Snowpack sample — Rabbit Ears Pass, Jackson County, Colorado, USA (12/17/25, 1:08 PM MST)
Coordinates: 40.387, -106.625
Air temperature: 34 °F
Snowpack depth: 46 cm
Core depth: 20 cm
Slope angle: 6°, slope face: 165°
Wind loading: medium
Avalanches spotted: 0
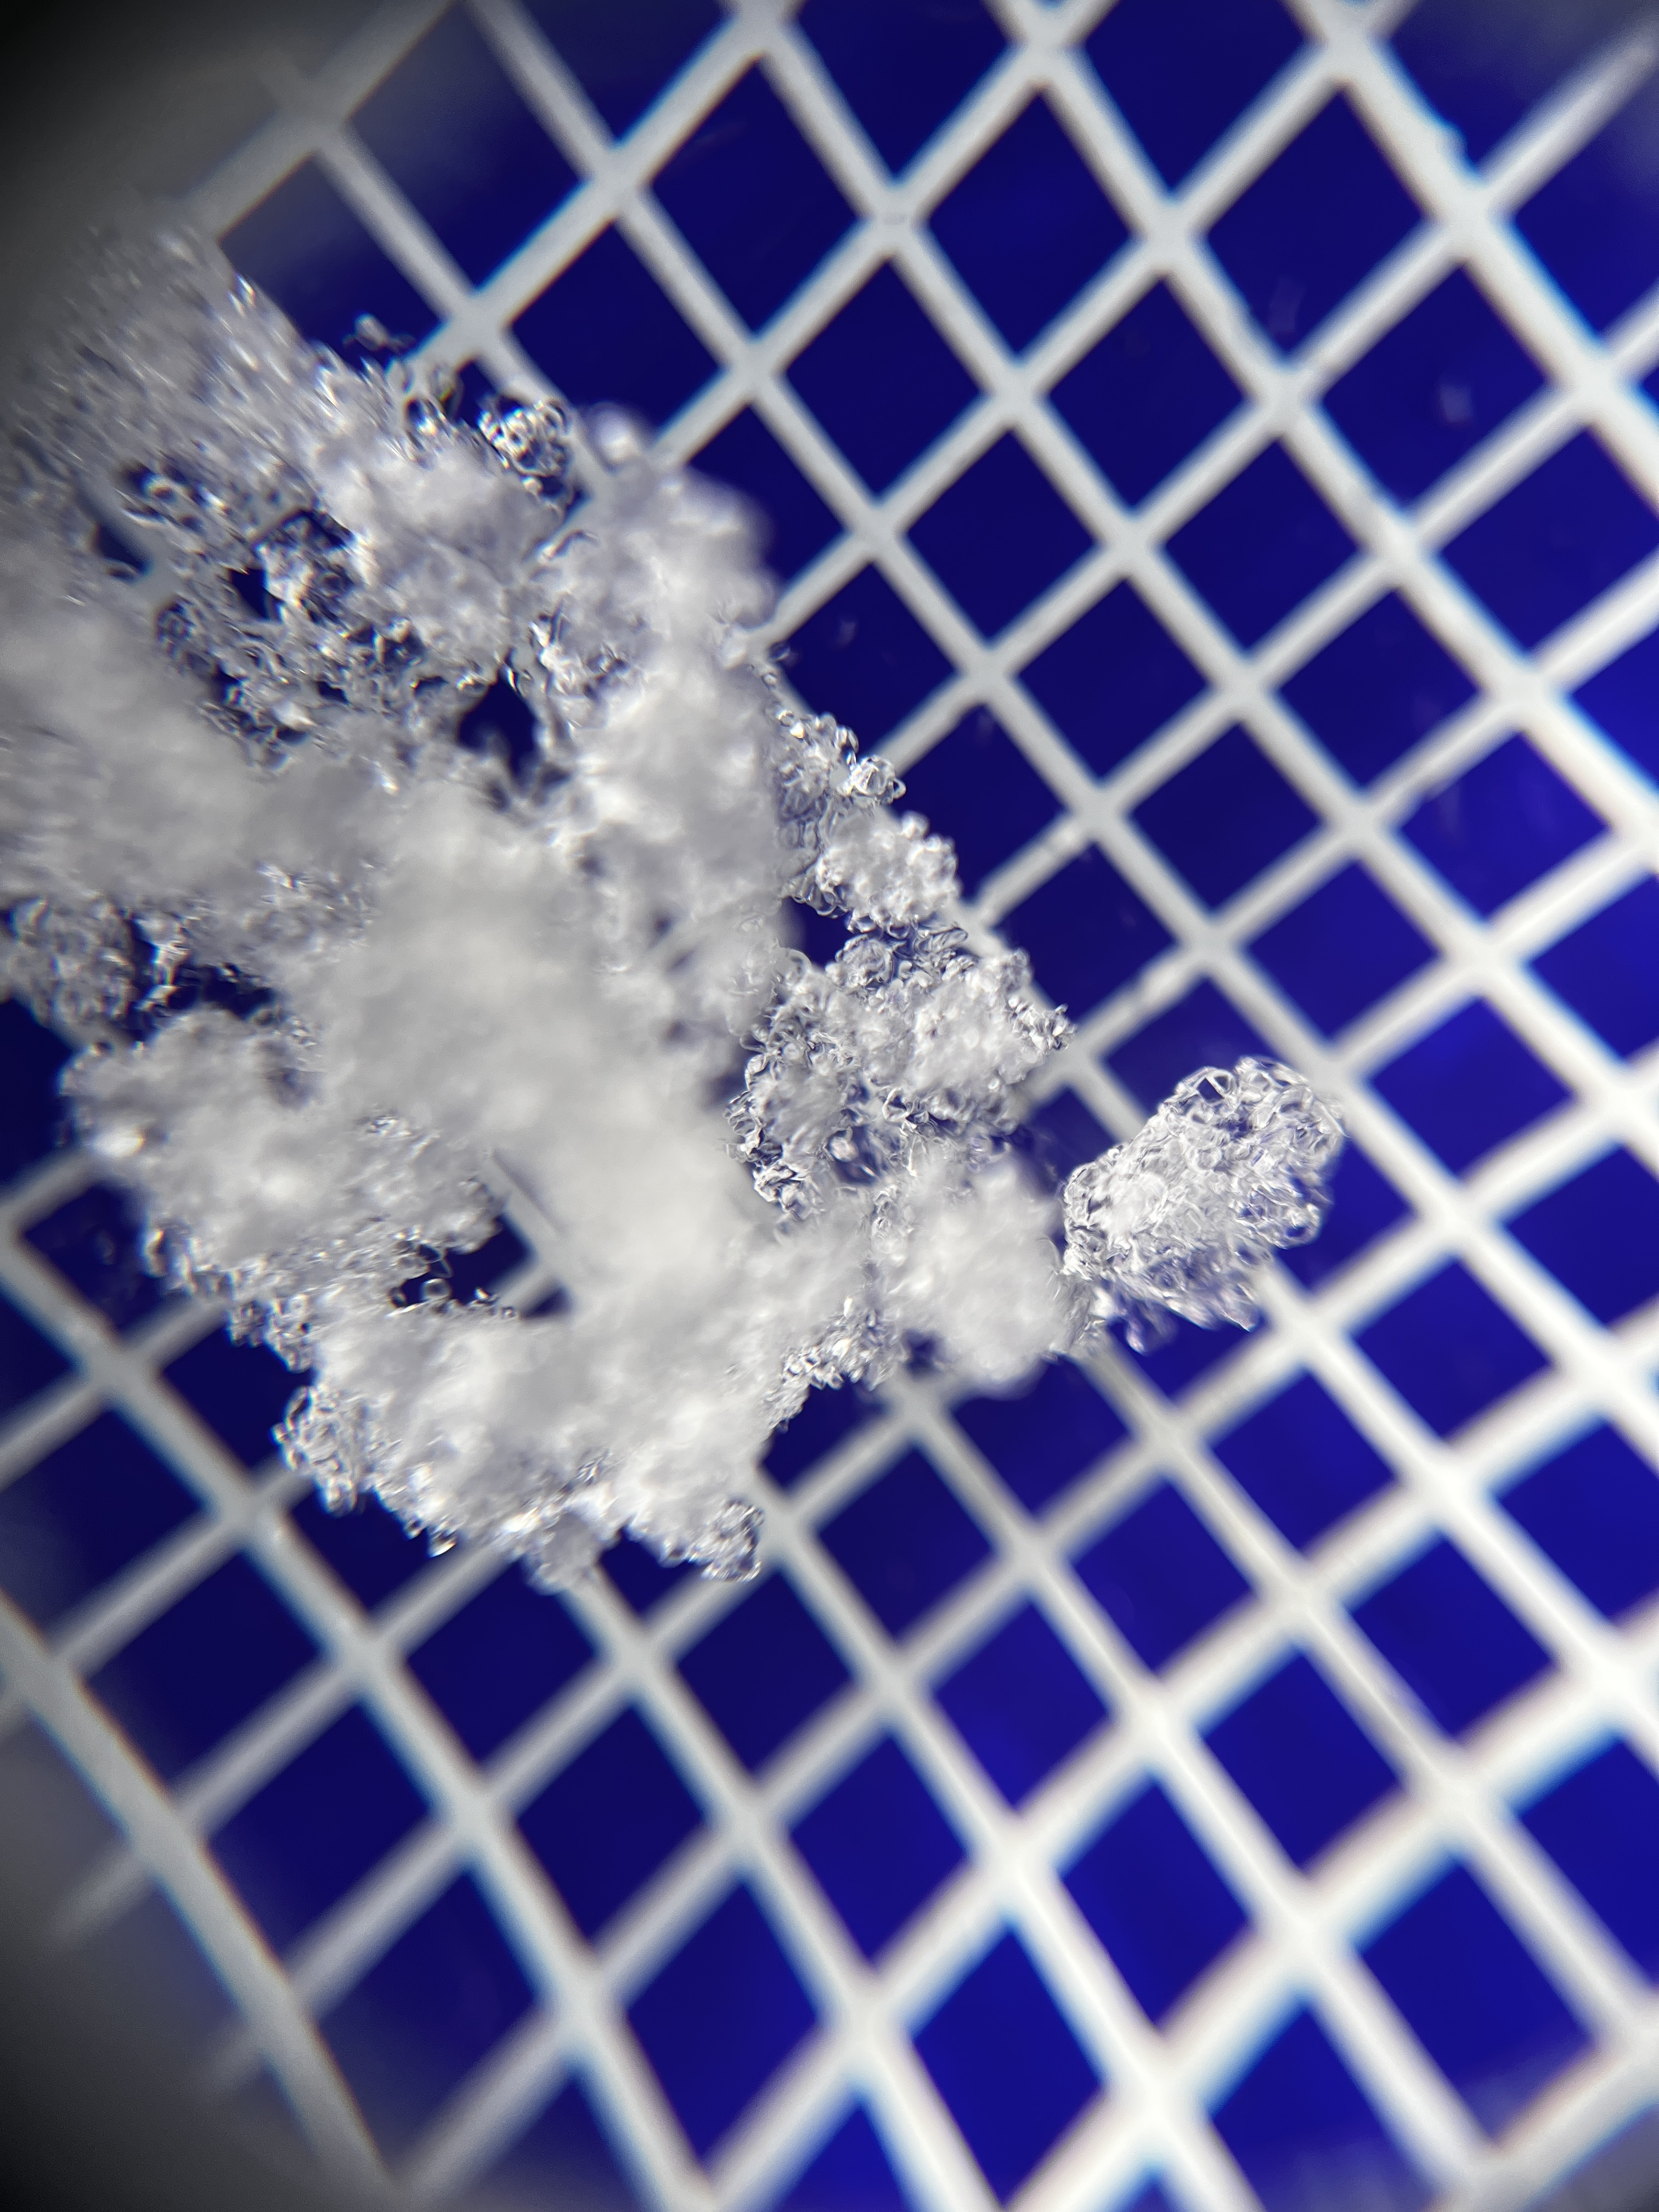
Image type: magnified_profile
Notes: No avalanches spotted nearby, although collected in a meadowy area with minimal risk on this face of the pass.